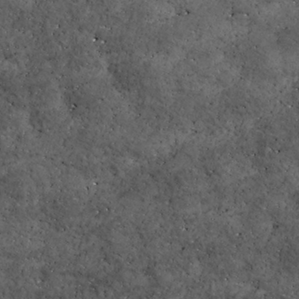
Label: non_frost